Interaction volume radius: 5 \u00c5
Interaction volume height: 35 \u00c5
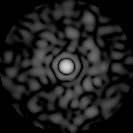
Disorder parameter: 0.8281